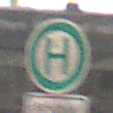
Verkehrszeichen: Haltestelle
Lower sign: ZeitangabenMitBeschraenkungAufWochentage5
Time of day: MorningAfternoon
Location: Outdoor (Urban)
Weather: PartlyCloudy
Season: NotSpecified
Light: Natural